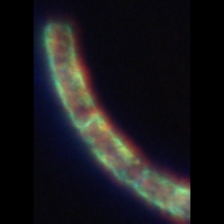
Taxon: Guinardia
Group: Diatoms